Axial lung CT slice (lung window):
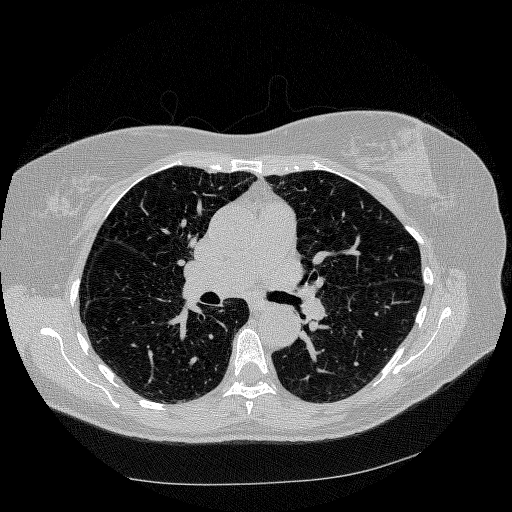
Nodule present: no